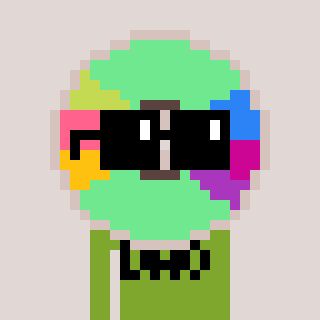
a pixel art character with square black sunglasses, a cd-shaped head and a slimegreen-colored body on a warm background